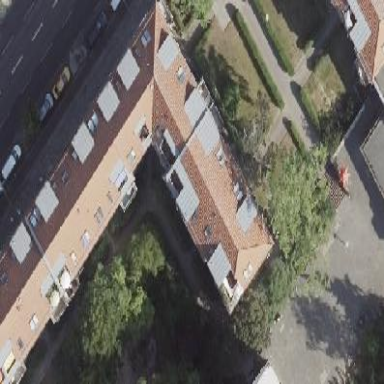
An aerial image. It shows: Apartment building with hipped roof.